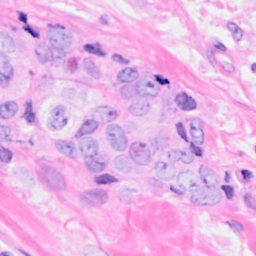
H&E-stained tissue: Breast